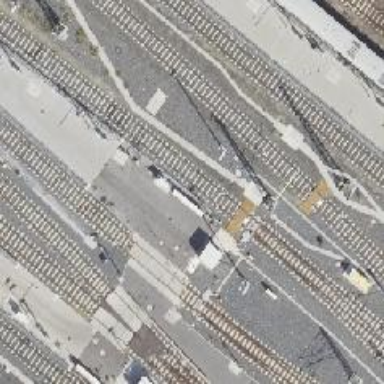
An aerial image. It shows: Railway switch.